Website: home-depot
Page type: delivery-shipping
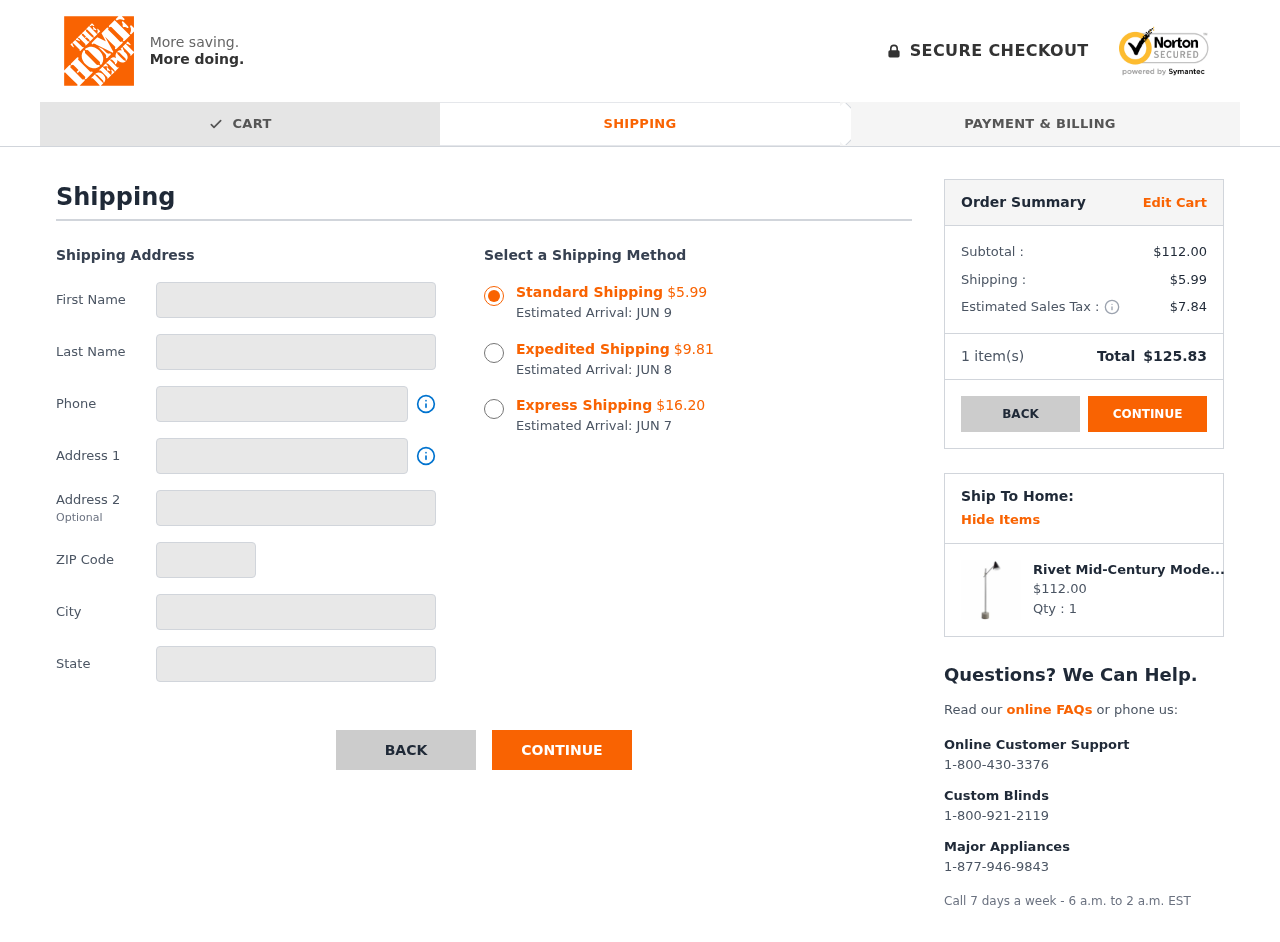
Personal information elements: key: PII_CITY
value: Sabrinaton
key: PII_FIRSTNAME
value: Connie
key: PII_LASTNAME
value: Edwards
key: PII_PHONE
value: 4028084835
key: PII_POSTCODE
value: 82981
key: PII_STATE
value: Nevada
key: PII_STREET
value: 23604 Noble Isle Suite 204
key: PII_STREET2
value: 504 Harold Curve
Product elements: key: PRODUCT1_NAME
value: Rivet Mid-Century Modern Steel Floor Lamp With Cone Shade And Light Bulb - 9.5 x 19 x 57 Inches, Mat
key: PRODUCT1_PRICE
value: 112
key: PRODUCT1_QUANTITY
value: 1
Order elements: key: ORDER_SHIPPING_COST_STANDARD
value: $5.99
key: ORDER_DELIVERY_DATE
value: JUN 9
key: ORDER_SHIPPING_COST_EXPEDITED
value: $9.81
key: ORDER_DELIVERY_DATE_EXPEDITED
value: JUN 8
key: ORDER_SHIPPING_COST_EXPRESS
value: $16.20
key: ORDER_DELIVERY_DATE_EXPRESS
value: JUN 7
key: ORDER_SUBTOTAL
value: $112.00
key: ORDER_SHIPPING_COST
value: $5.99
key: ORDER_TAX
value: $7.84
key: ORDER_NUM_ITEMS
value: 1
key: ORDER_TOTAL
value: $125.83